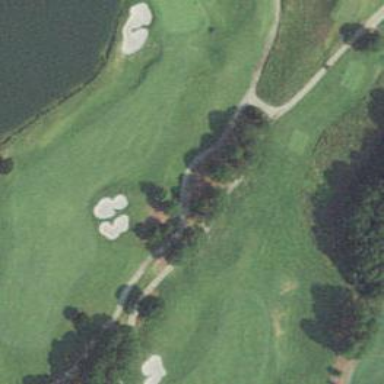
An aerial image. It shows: Path for golf carts.